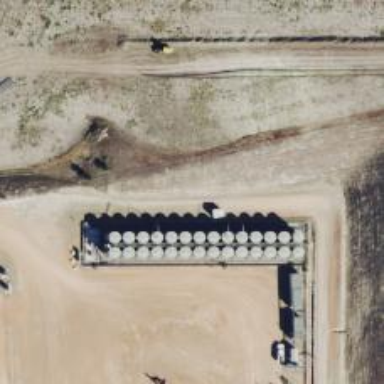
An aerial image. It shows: Storage tank that is man-made.